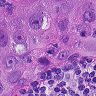
Metastatic tissue present: yes